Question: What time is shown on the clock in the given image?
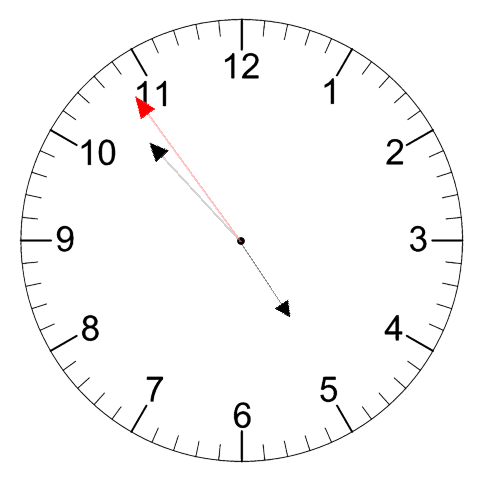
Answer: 04:52:54